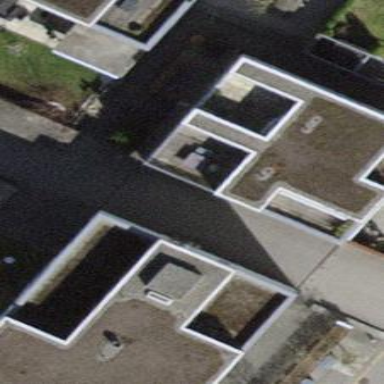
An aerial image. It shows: Flat-roofed building.